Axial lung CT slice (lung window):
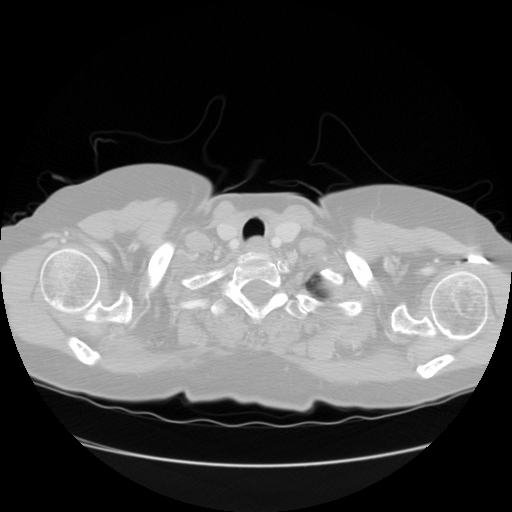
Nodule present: no